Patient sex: F
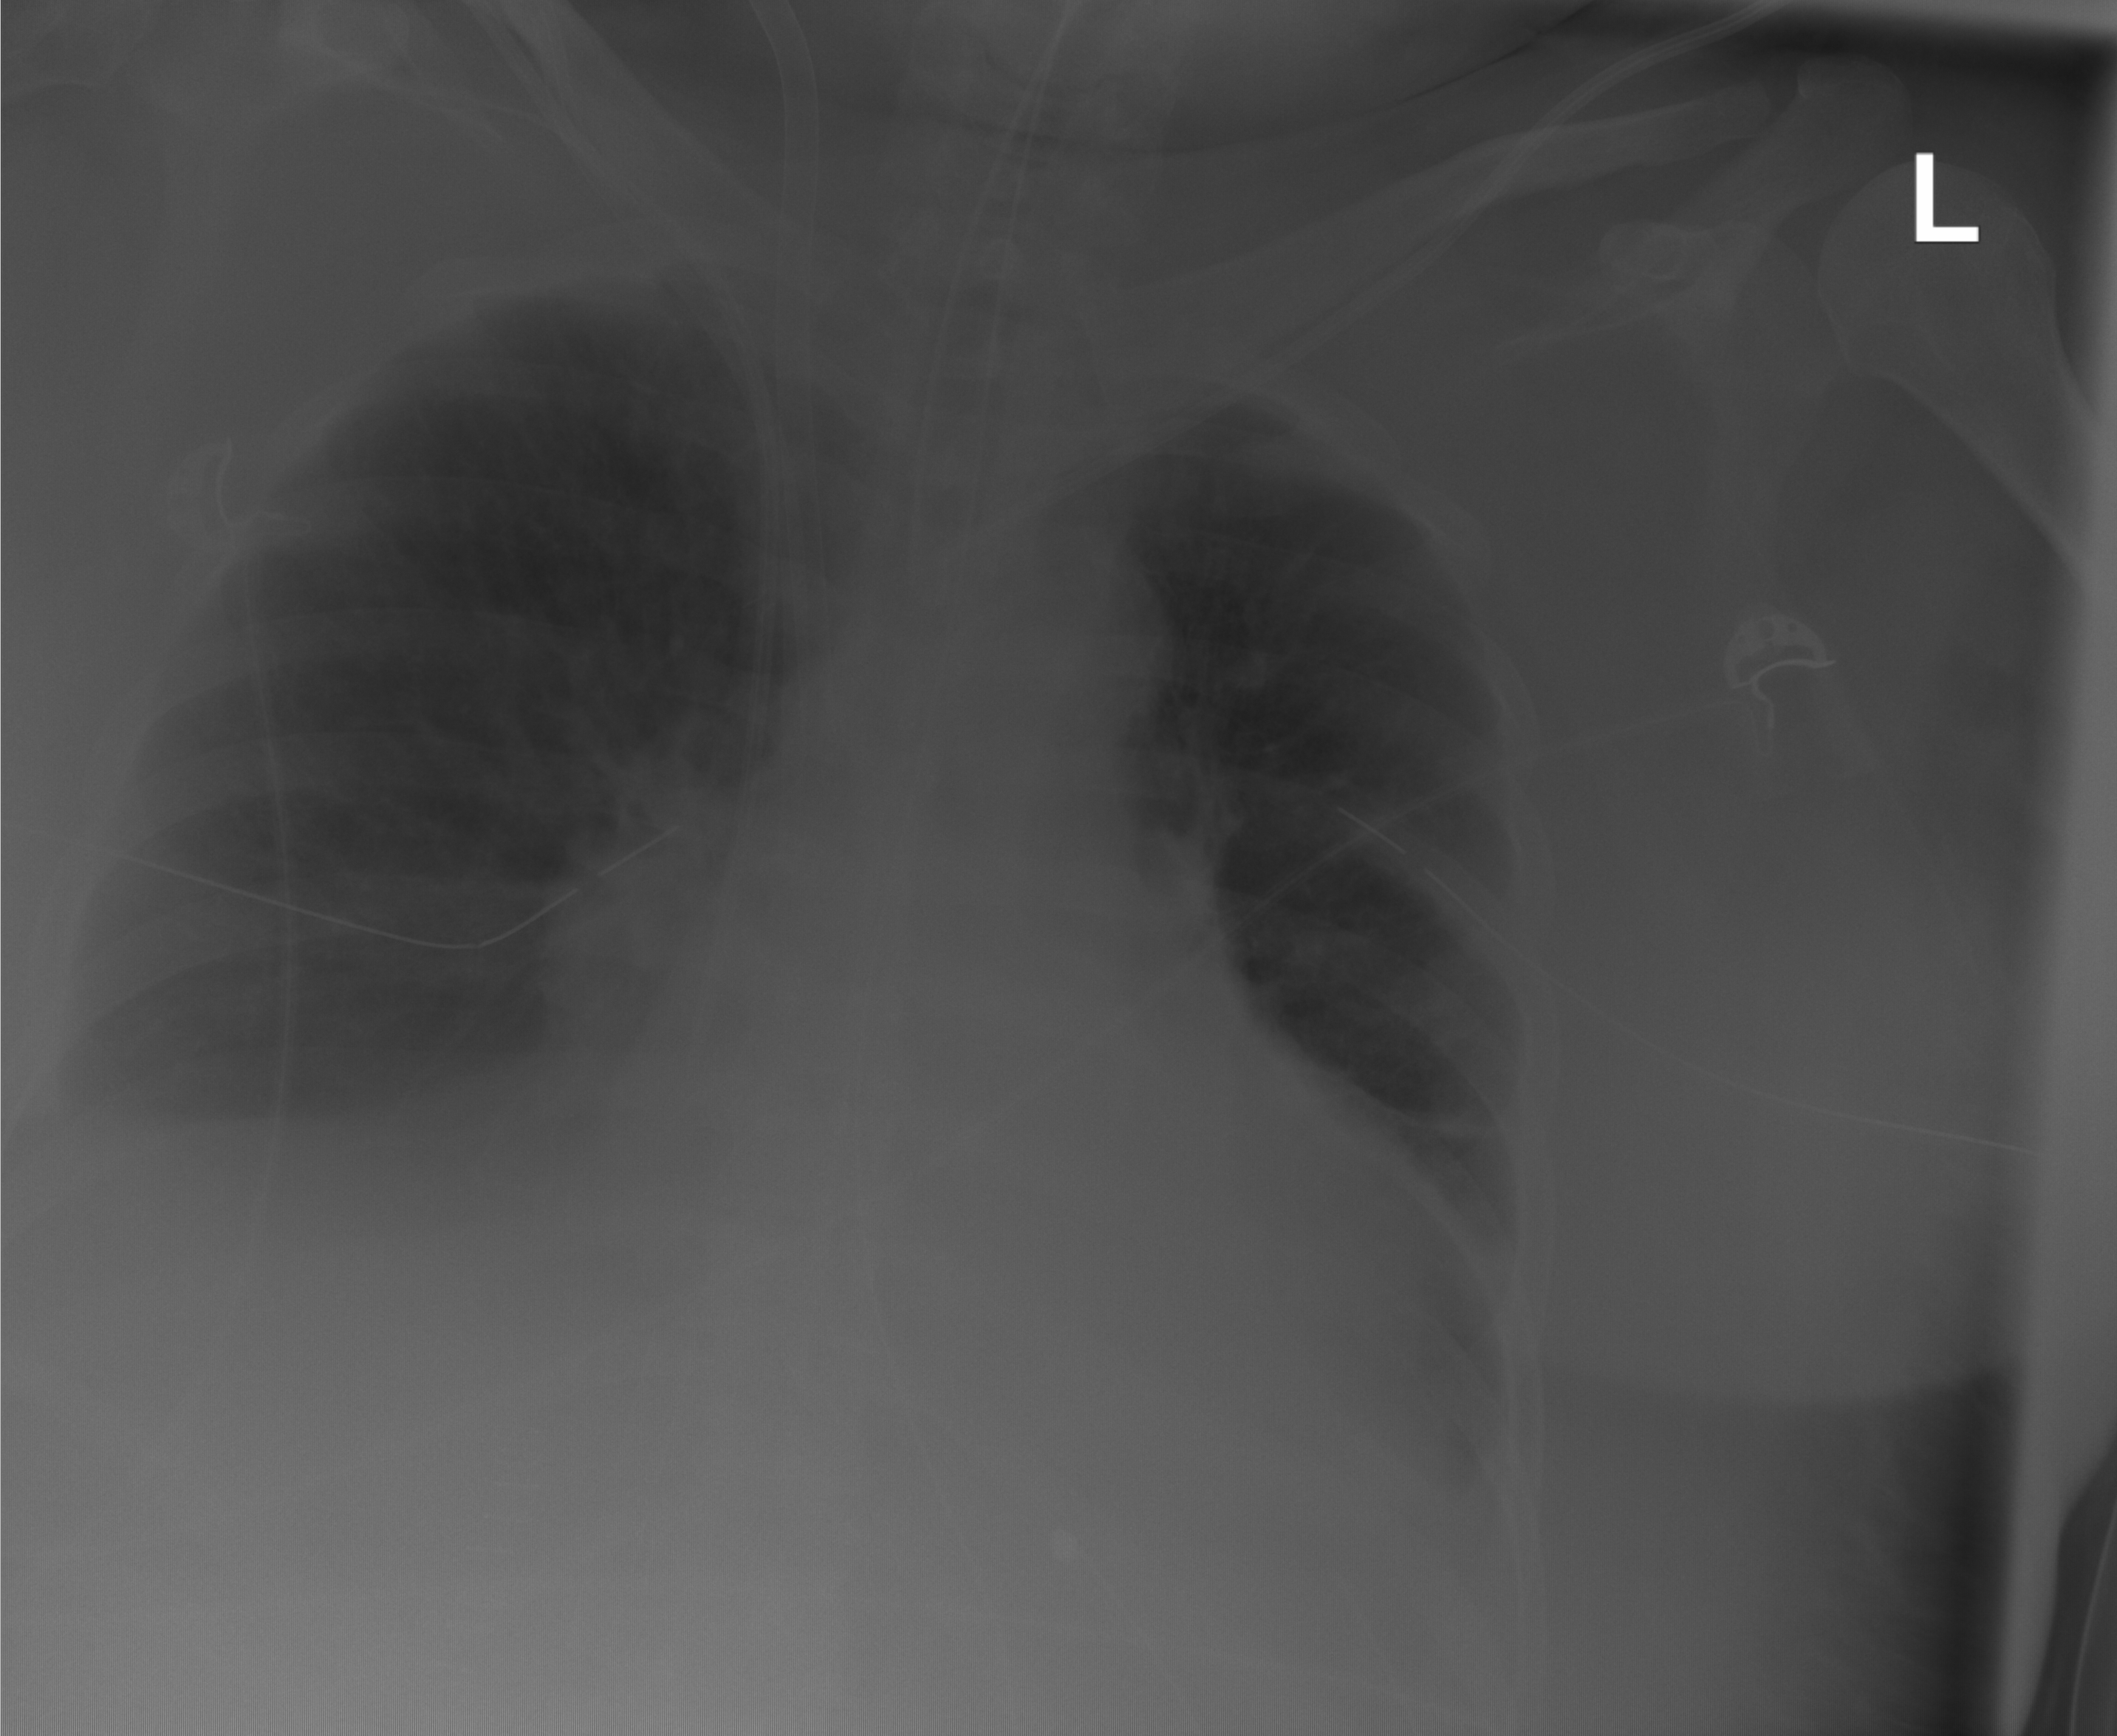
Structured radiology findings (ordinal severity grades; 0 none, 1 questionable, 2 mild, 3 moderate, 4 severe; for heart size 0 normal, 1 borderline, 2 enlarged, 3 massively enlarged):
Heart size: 2
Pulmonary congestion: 2
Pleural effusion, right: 1
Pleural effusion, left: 1
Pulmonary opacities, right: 0
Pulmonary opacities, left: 0
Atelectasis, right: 2
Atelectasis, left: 2